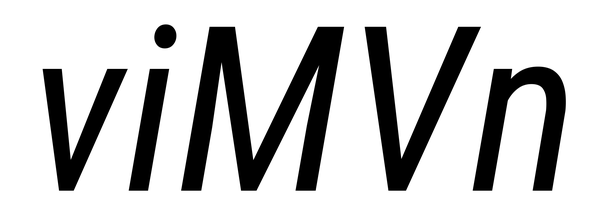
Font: Roboto-Italic_Condensed_Italic